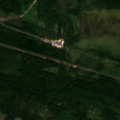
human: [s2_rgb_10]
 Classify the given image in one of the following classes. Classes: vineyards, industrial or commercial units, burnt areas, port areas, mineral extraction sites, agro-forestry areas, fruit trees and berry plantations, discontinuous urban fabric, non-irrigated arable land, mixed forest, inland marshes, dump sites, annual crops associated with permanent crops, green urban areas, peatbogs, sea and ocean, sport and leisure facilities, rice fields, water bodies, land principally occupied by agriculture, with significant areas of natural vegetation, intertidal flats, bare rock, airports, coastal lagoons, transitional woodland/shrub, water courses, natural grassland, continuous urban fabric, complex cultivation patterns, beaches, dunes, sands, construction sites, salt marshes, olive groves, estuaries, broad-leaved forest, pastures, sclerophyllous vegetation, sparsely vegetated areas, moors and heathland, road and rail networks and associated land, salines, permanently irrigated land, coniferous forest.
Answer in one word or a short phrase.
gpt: coniferous forest, mixed forest, transitional woodland/shrub